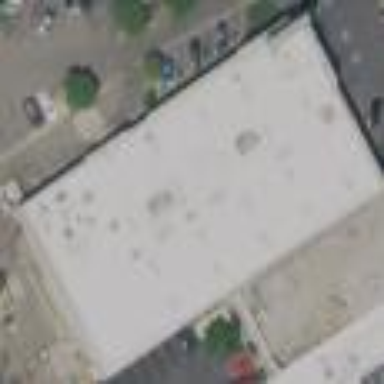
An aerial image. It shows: Retail building.